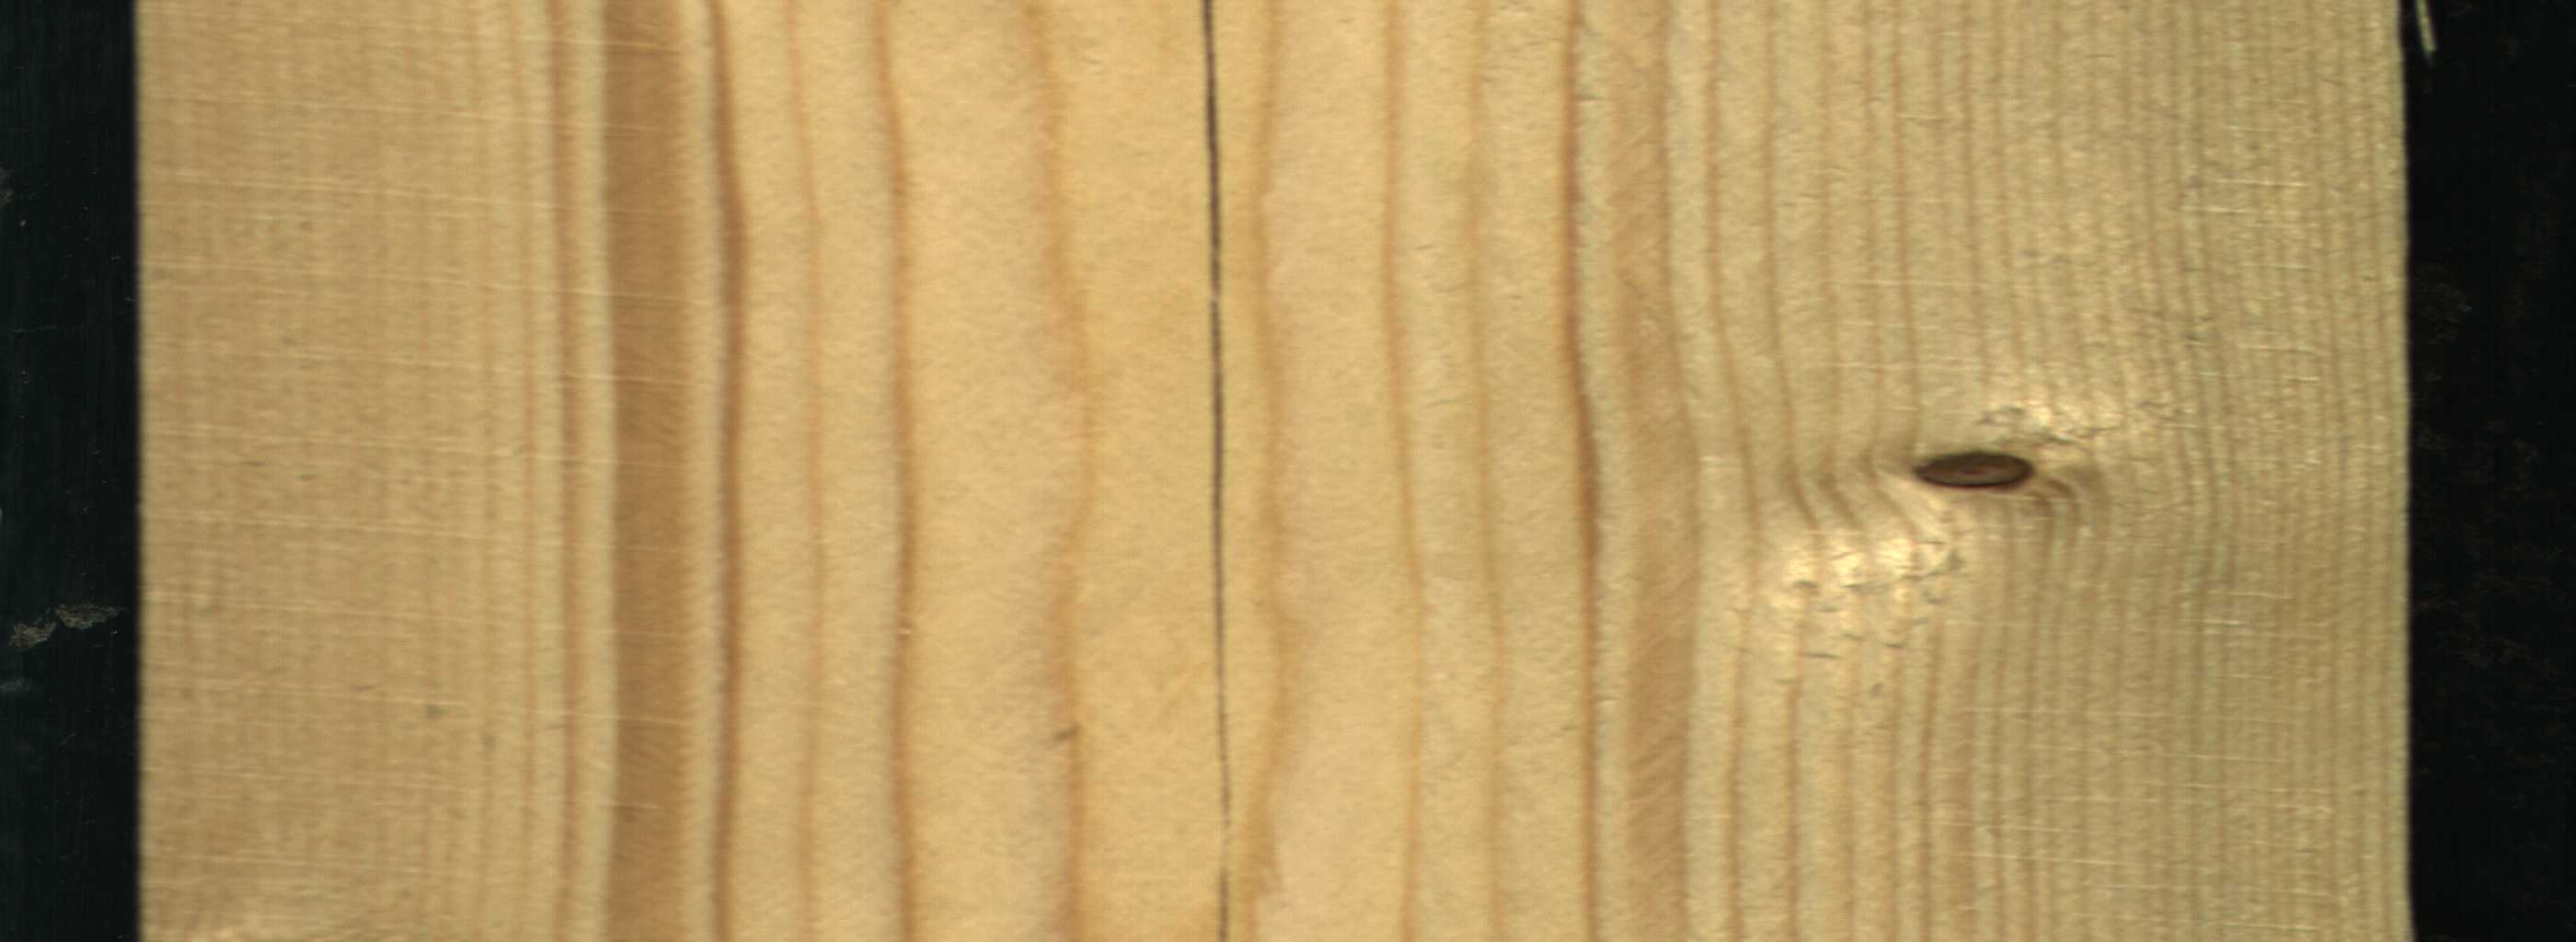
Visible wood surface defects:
Quartzity
Crack
Dead_Knot